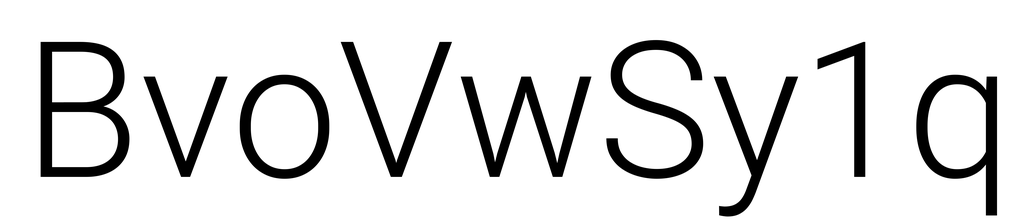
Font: Roboto_Light